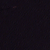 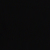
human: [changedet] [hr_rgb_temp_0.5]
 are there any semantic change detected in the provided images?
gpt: There is no difference.